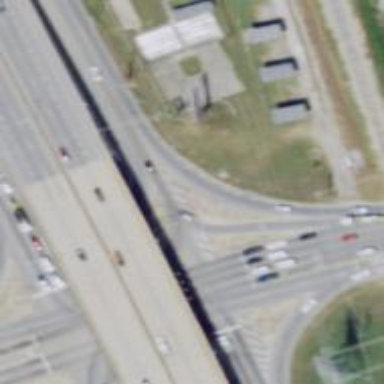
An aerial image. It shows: Secondary link road with asphalt surface.